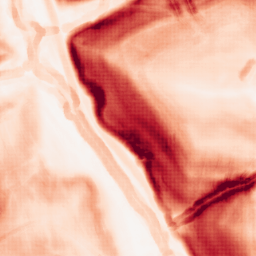
Category: morphological
Decomposition family: morphological_gradient
Decomposition parameters: size: 5
shape: disk
Upsampling method: sinc_blackman
Upsampling parameters: scale: 2
kernel_size: 4
Upsampling scale: 2